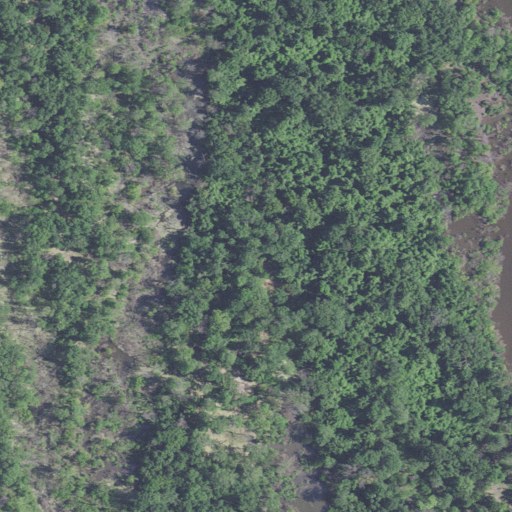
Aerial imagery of island in Missouri named Cuivre Island containing only woody wetlands